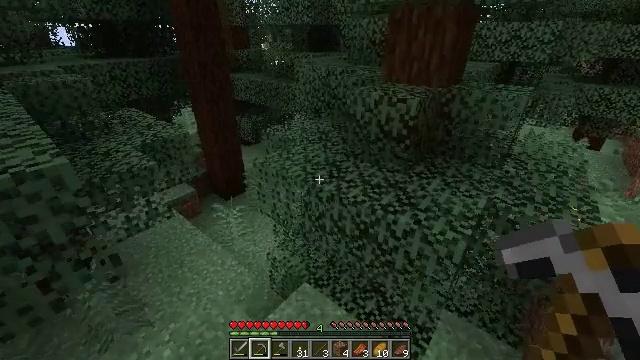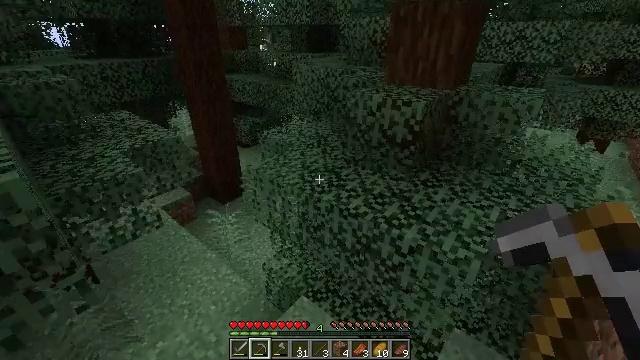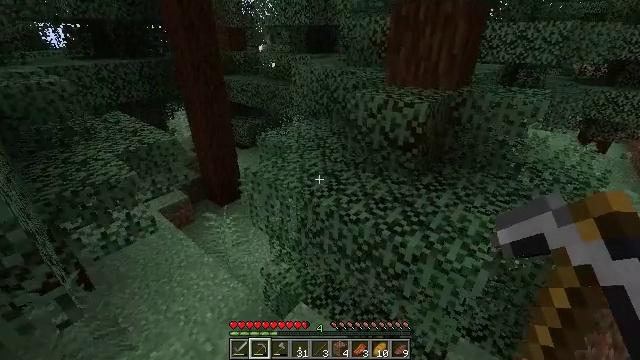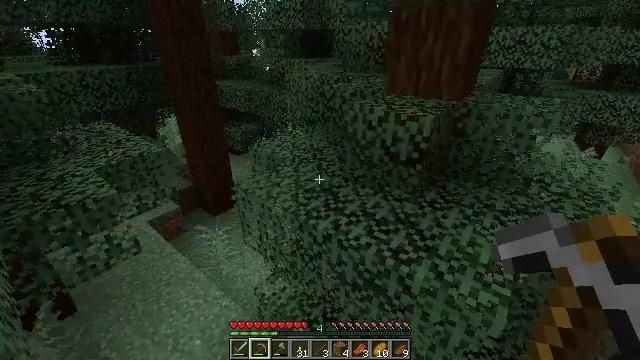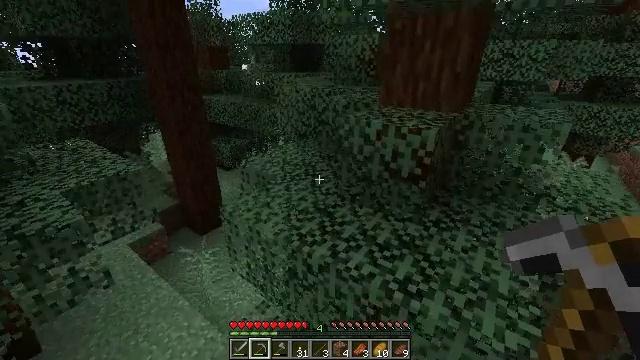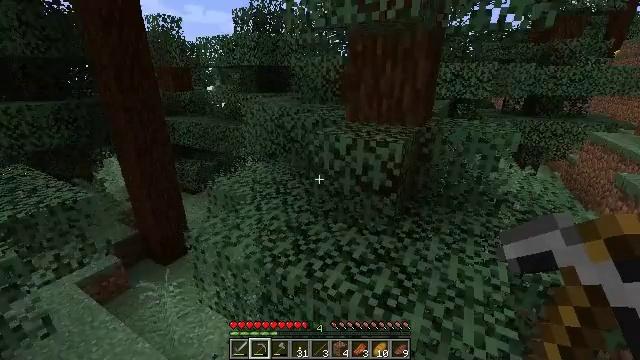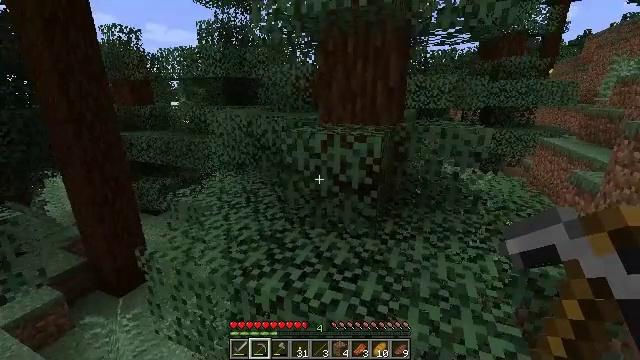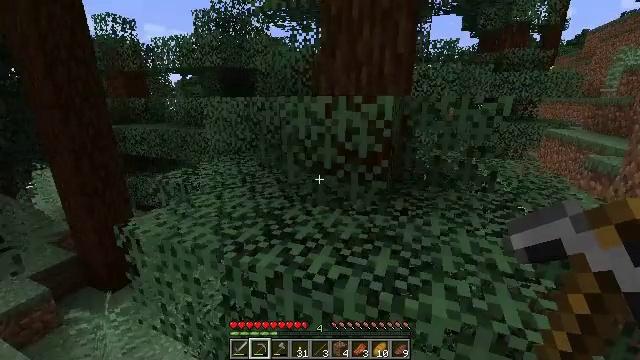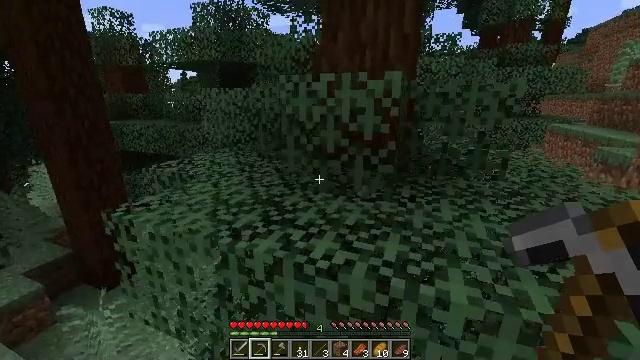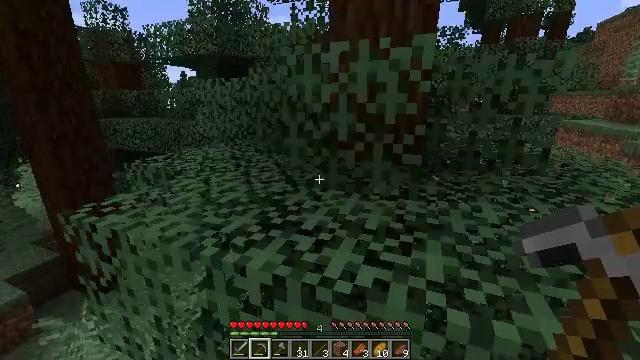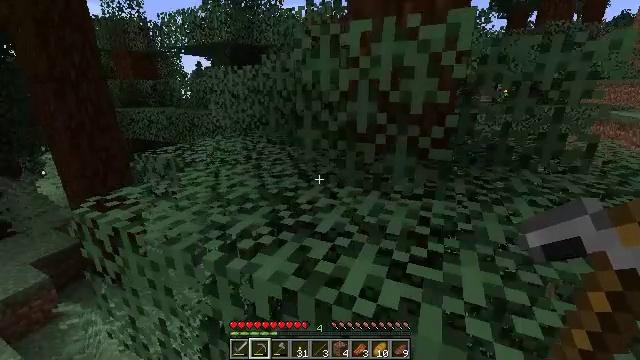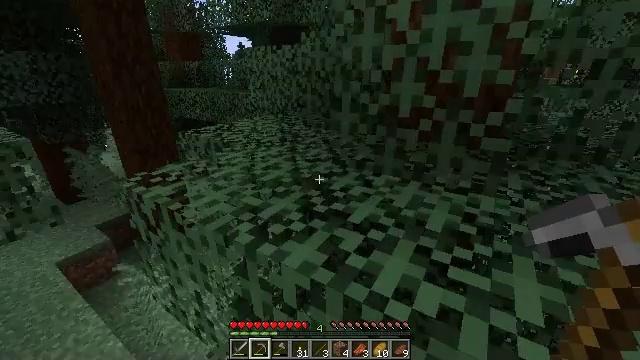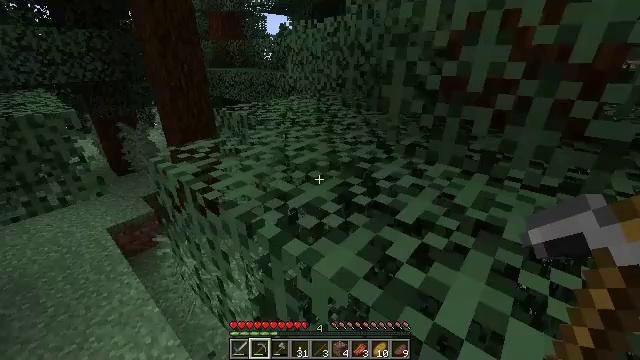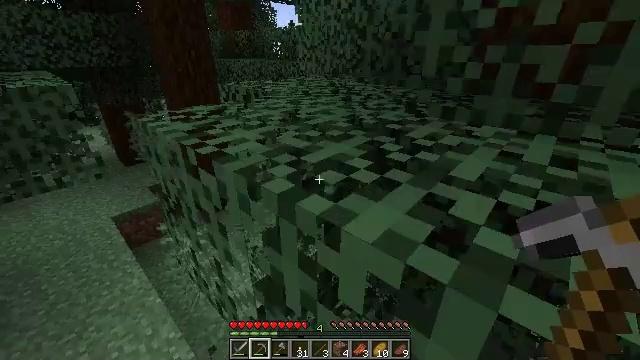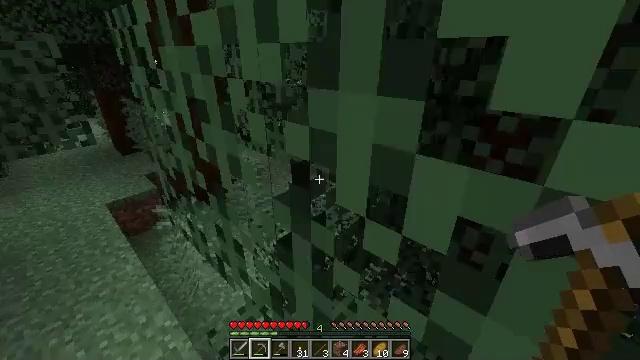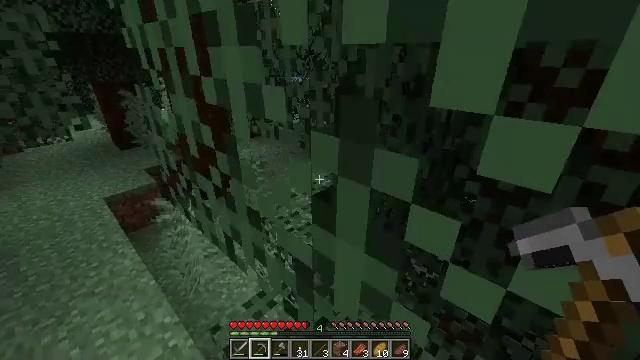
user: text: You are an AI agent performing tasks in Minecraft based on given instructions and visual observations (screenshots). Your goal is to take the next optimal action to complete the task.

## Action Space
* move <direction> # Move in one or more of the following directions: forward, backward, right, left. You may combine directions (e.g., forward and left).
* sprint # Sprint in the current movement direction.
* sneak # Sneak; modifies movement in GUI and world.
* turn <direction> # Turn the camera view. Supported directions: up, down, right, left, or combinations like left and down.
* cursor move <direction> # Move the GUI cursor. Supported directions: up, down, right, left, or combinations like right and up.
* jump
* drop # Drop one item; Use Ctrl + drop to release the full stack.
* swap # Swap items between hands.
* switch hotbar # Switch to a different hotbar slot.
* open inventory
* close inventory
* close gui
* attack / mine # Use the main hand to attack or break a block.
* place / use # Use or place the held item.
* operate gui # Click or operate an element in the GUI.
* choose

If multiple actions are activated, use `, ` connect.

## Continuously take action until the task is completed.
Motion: motion action
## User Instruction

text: Break the large fern to clear the space.
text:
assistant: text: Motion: move forward
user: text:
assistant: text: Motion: move forward
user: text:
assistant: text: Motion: move forward, turn right
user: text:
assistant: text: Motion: move forward, turn right and up
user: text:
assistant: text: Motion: move forward, turn right and up
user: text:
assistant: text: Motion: move forward, turn right and up
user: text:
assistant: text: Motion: move forward
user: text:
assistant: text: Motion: move forward
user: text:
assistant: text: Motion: move forward
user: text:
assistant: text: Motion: move forward, turn left and down
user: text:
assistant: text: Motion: move forward and move left, turn left and down
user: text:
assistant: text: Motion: move forward and move left, turn left and down
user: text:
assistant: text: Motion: move forward and move left, turn left
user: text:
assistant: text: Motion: move forward and move left
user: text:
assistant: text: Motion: move forward and move left
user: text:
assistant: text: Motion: move forward and move left
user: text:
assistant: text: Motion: move forward and move left
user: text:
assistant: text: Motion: move forward and move left
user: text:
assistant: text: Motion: move forward
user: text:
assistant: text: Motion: move forward
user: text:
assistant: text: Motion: move forward
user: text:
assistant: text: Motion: move forward
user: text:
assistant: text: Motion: move forward
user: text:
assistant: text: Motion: move forward
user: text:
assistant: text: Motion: move forward, turn left
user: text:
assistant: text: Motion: move forward, turn right and up
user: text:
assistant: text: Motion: move forward and move left
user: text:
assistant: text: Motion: move forward and move left
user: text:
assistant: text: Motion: move forward and move left, turn right and up
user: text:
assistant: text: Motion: move forward and move left, turn right and up